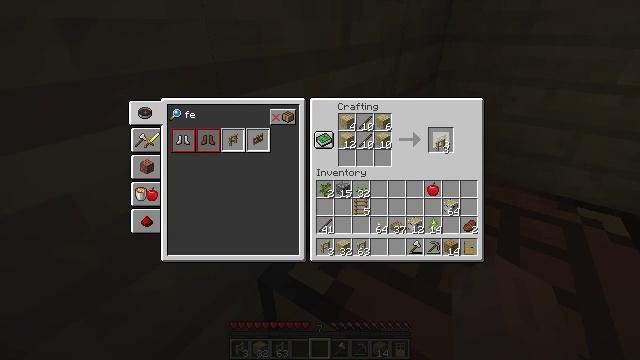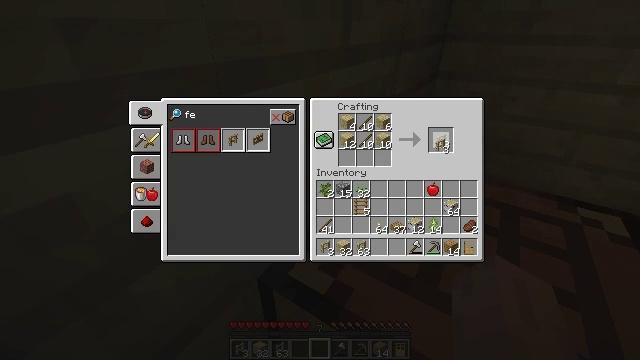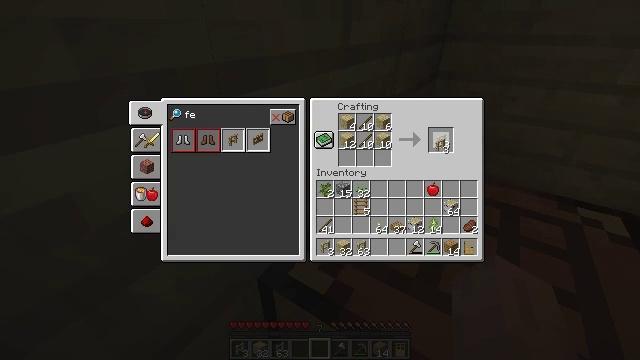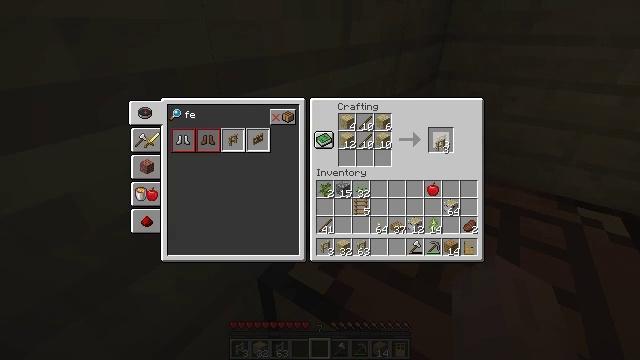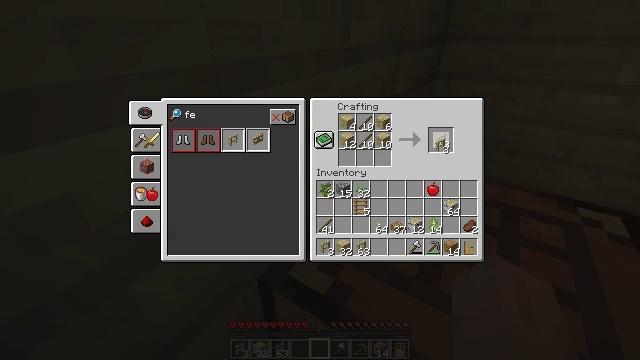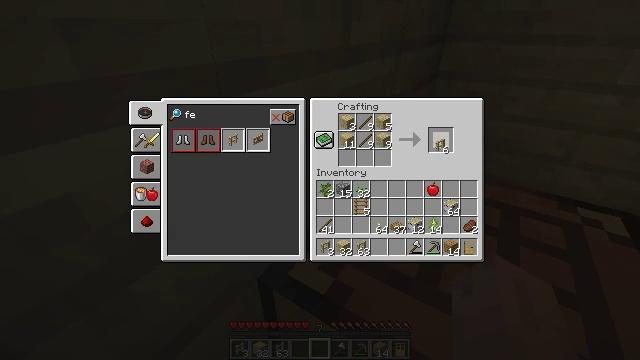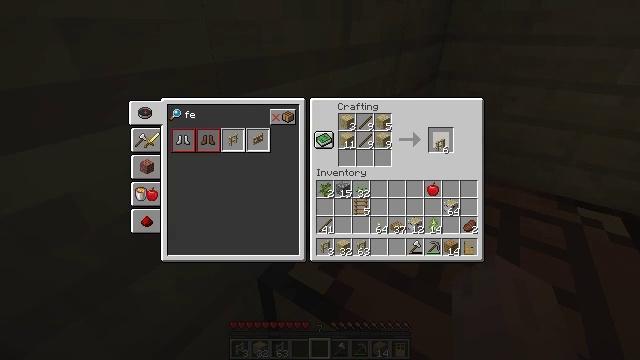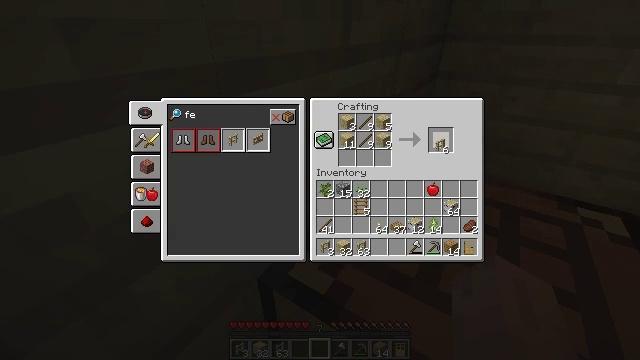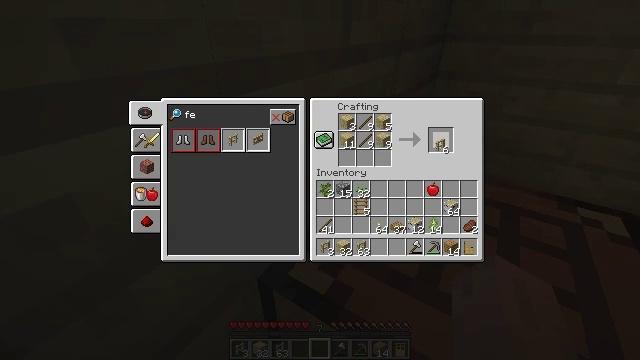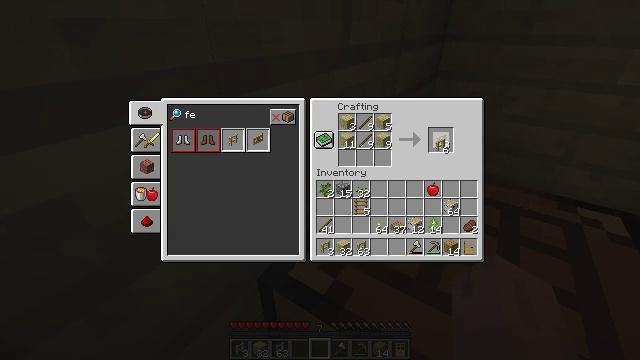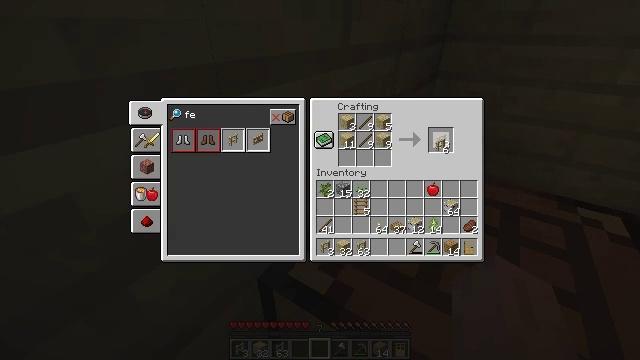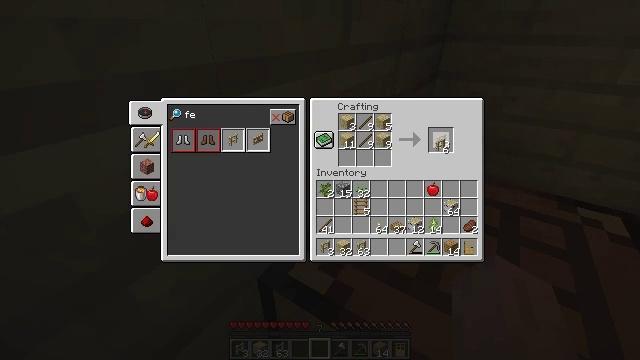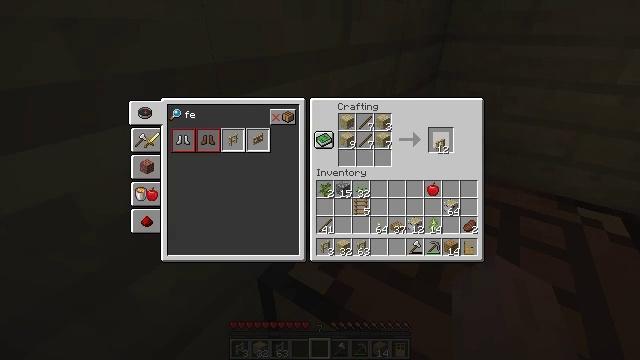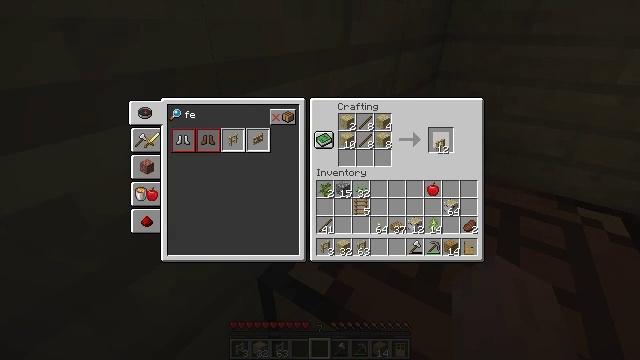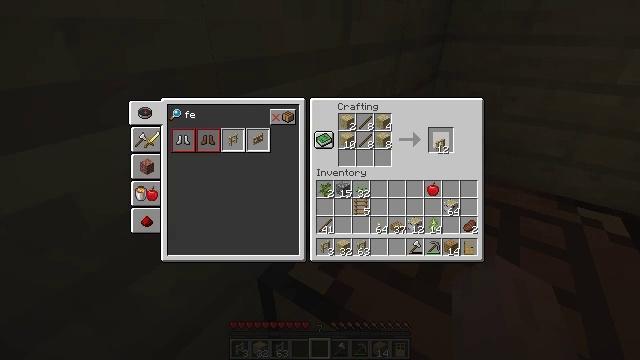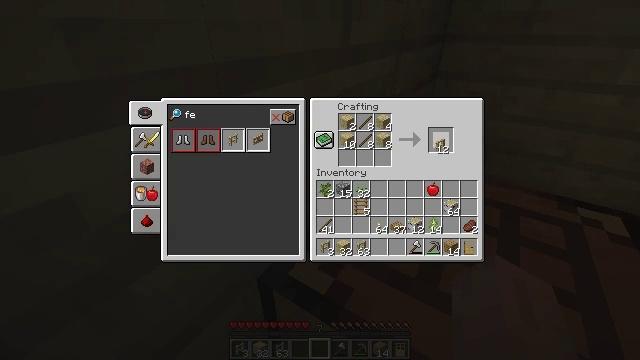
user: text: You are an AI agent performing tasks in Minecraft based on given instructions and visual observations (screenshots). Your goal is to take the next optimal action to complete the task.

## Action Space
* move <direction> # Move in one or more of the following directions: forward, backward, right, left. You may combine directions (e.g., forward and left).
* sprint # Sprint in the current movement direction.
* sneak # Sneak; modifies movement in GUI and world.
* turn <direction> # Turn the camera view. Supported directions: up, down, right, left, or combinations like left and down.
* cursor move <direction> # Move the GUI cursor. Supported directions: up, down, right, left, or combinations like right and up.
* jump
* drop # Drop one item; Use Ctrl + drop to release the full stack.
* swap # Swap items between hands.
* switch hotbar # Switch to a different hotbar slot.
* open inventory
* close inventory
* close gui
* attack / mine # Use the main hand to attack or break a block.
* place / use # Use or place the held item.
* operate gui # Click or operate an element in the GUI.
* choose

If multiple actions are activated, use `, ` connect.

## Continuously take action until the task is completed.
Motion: motion action
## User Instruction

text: Use birch planks and sticks to craft a birch fence.
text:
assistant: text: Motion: no_op
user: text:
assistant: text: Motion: operate gui
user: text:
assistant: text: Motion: operate gui
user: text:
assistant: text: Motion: operate gui
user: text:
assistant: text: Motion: no_op
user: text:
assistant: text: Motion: operate gui
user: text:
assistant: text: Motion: operate gui
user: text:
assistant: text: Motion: no_op
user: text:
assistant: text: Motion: no_op
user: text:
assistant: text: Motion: operate gui
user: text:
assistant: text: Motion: operate gui
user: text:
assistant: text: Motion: no_op
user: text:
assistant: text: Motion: no_op
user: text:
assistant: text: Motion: operate gui
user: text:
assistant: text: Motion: operate gui
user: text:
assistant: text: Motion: operate gui
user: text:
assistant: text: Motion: no_op
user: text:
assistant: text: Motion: operate gui
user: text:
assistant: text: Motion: operate gui
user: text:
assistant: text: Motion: operate gui
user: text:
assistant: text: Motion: no_op
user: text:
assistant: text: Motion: no_op
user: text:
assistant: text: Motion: operate gui
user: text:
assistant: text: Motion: operate gui
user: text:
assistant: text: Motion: no_op
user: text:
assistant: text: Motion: no_op
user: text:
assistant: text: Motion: no_op
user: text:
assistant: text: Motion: no_op
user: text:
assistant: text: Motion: no_op
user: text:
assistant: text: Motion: no_op